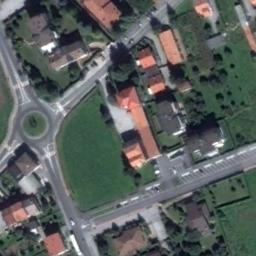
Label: roundabout